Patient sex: M
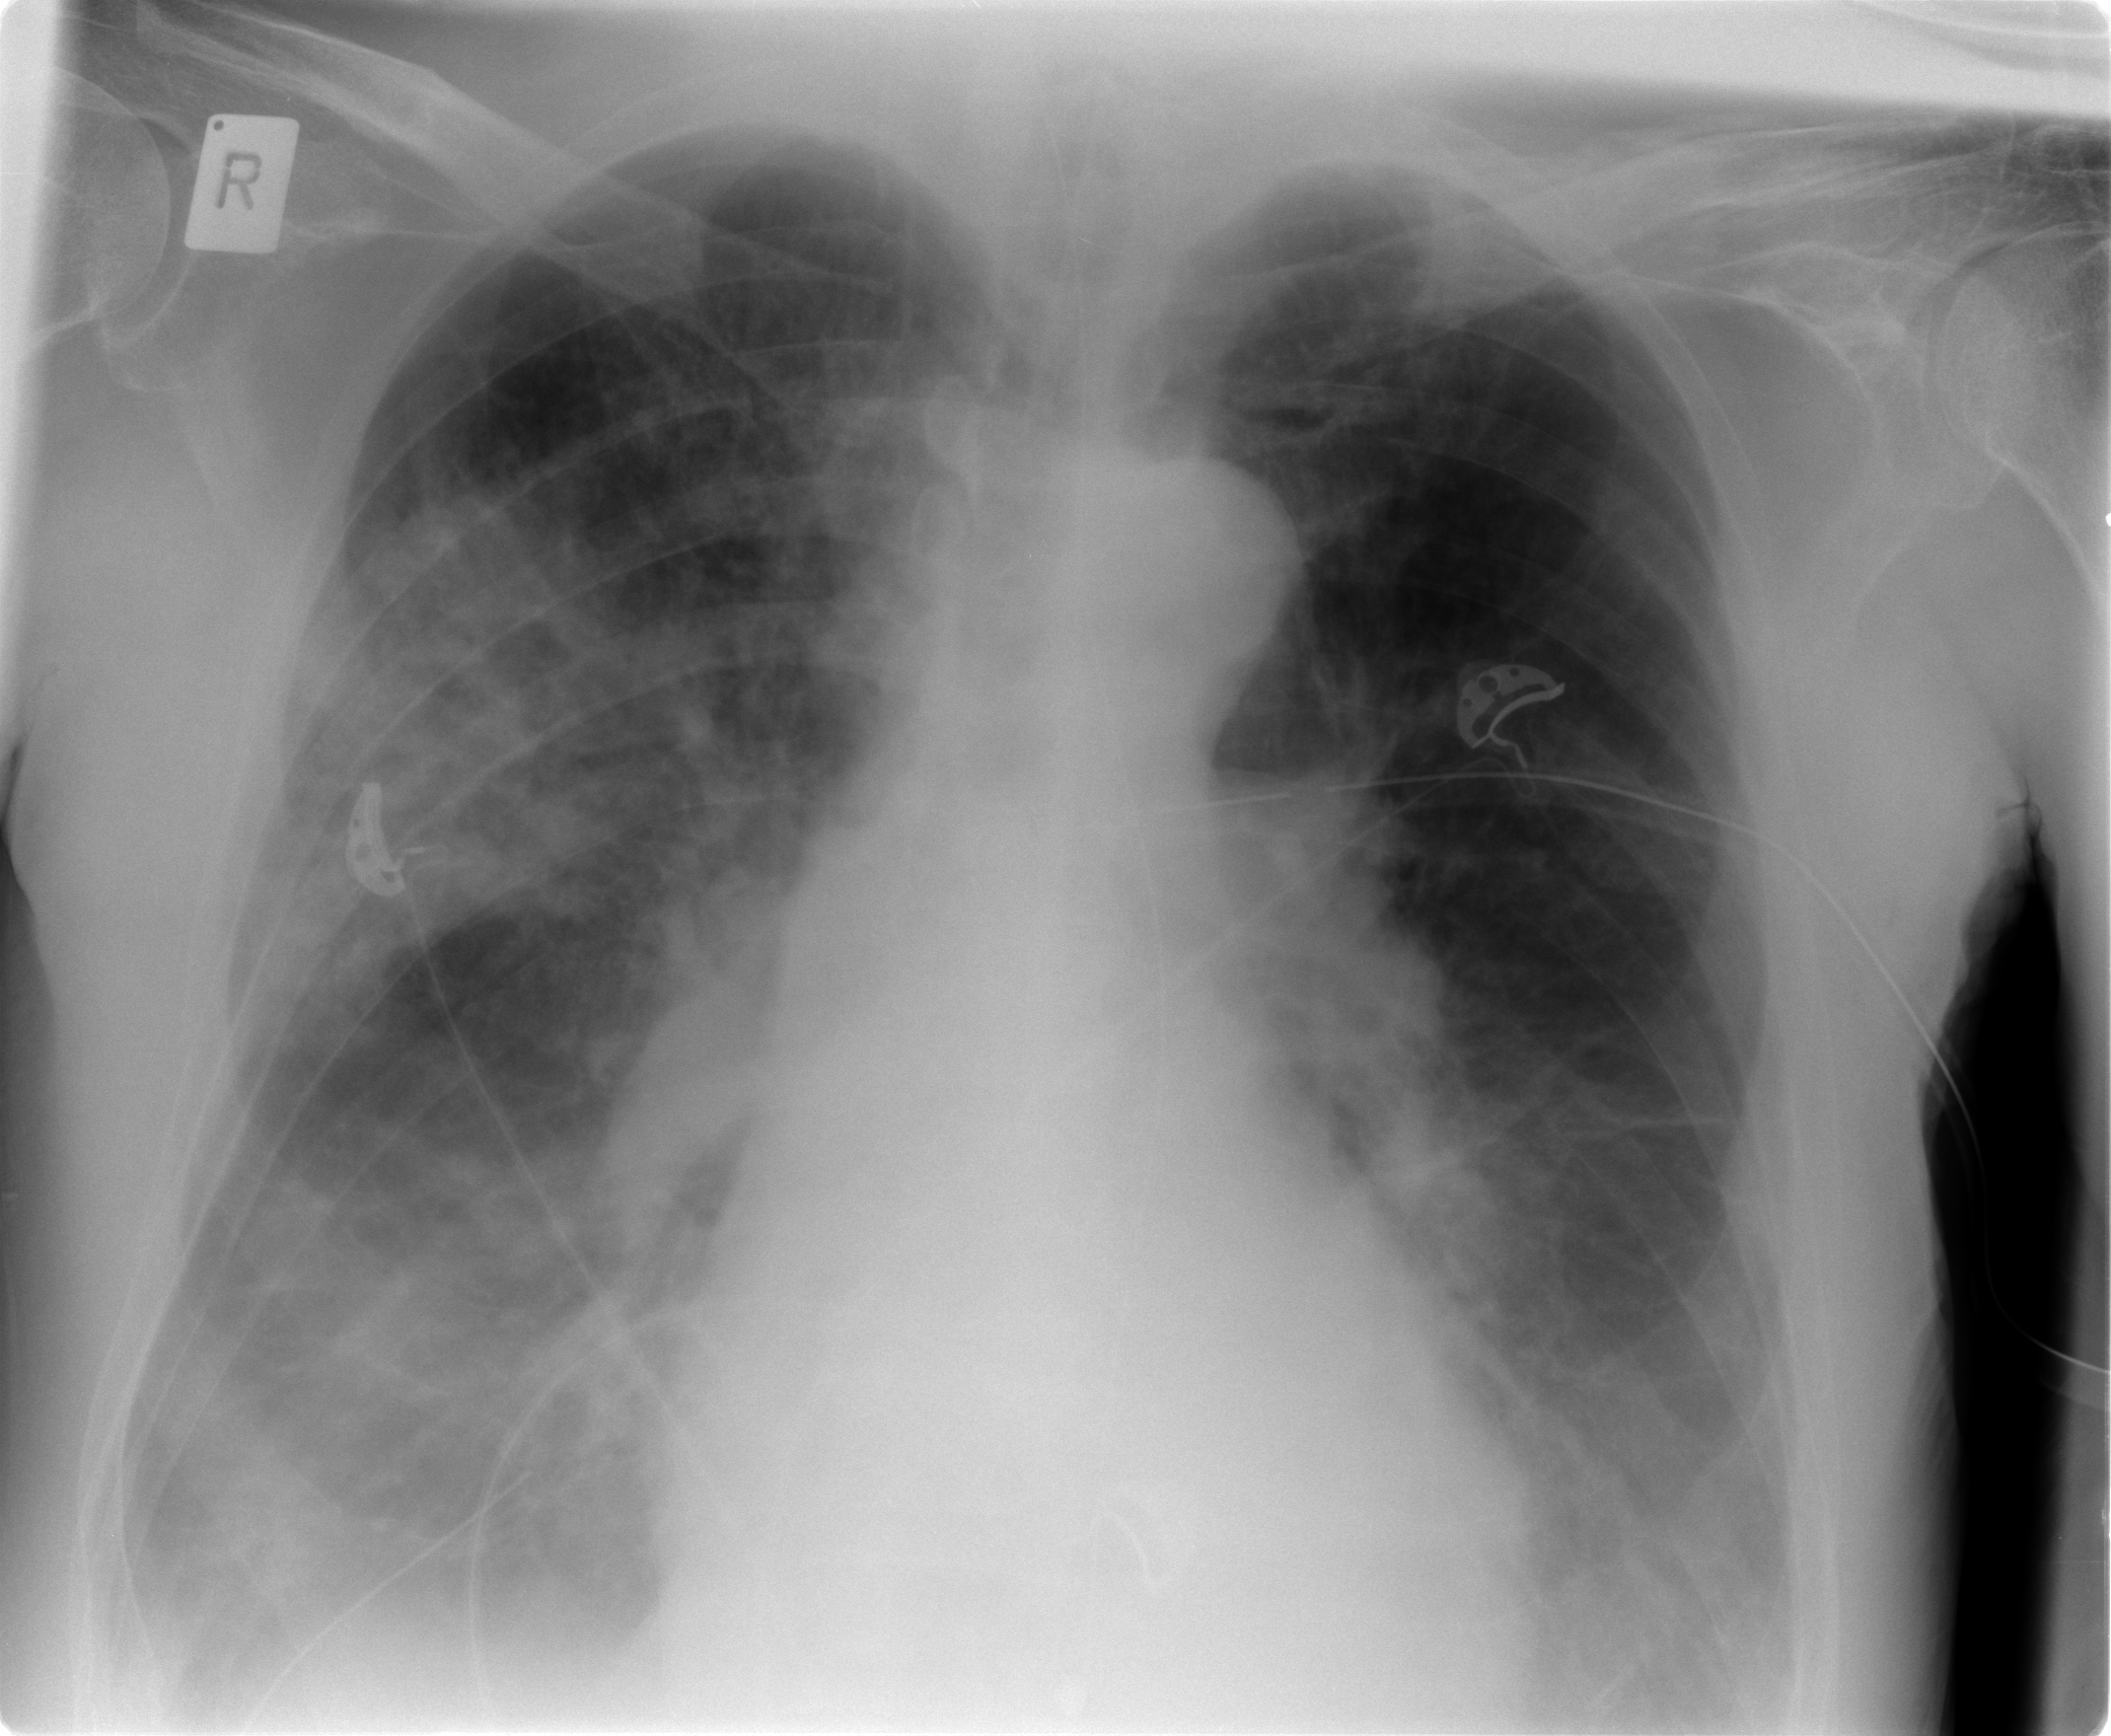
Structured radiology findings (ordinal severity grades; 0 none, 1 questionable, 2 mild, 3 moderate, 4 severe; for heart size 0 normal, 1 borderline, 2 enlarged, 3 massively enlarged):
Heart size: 1
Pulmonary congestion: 2
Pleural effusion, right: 2
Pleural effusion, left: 2
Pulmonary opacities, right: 3
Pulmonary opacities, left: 2
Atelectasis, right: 2
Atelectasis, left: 3